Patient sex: M
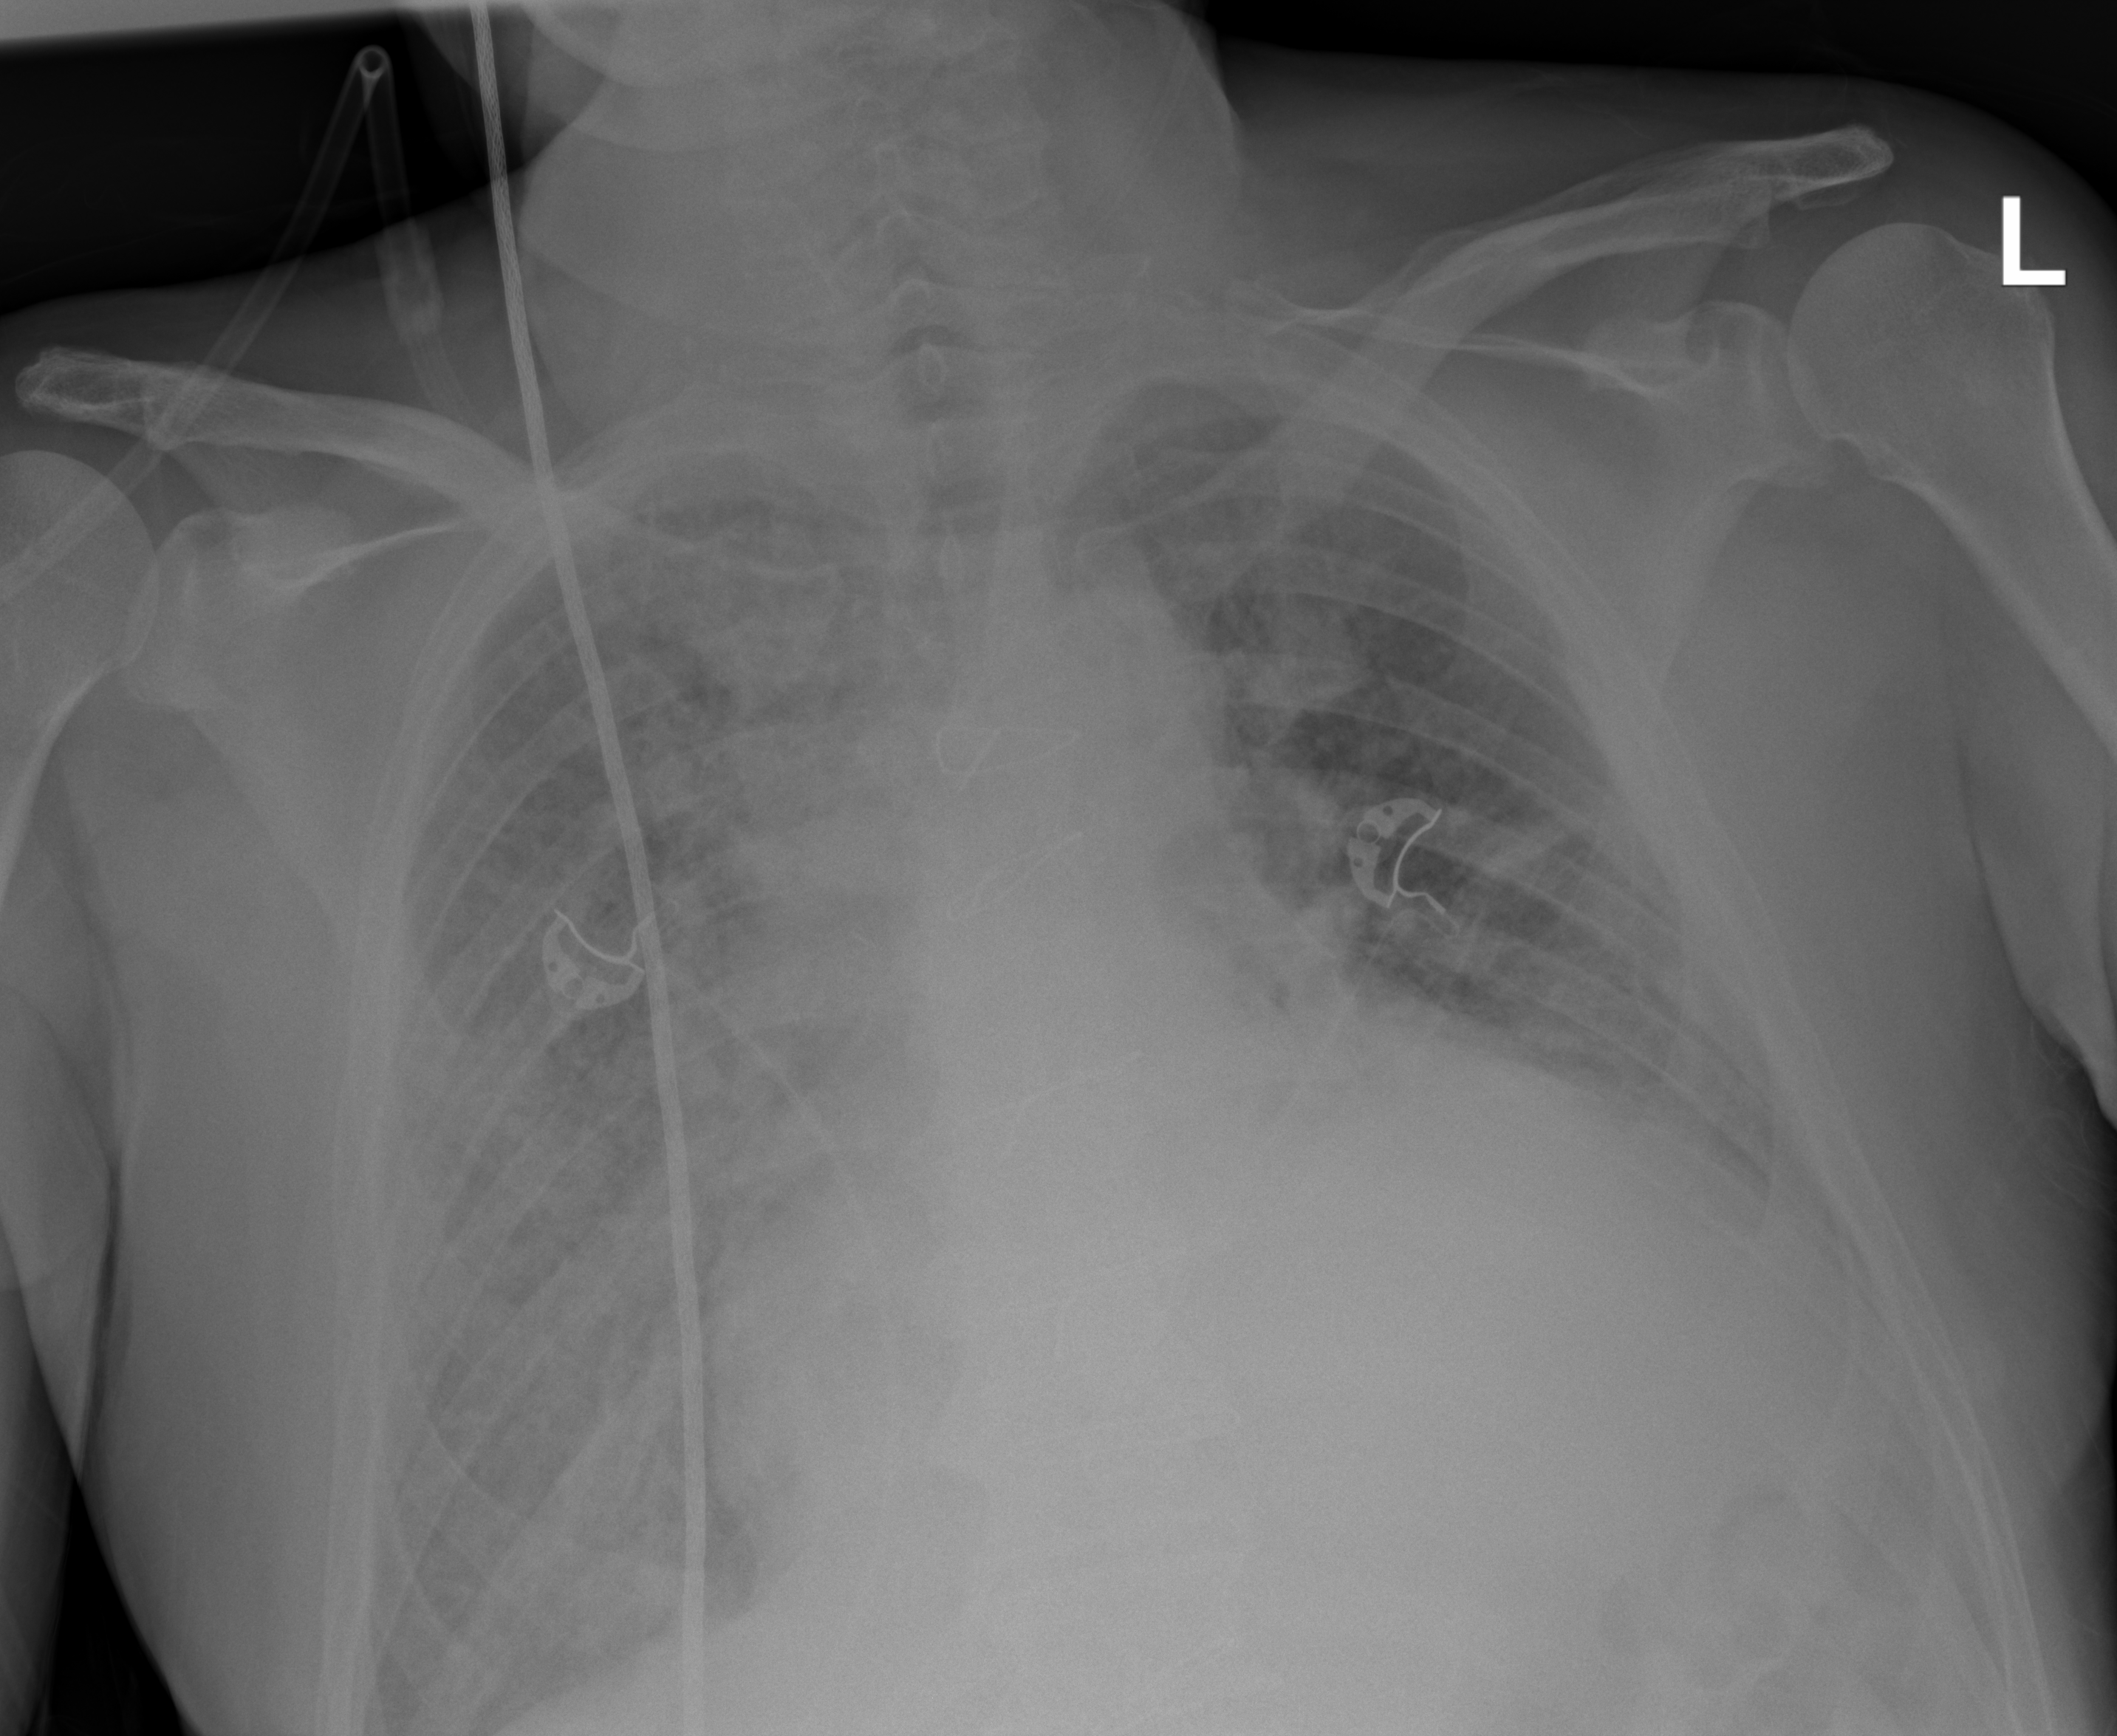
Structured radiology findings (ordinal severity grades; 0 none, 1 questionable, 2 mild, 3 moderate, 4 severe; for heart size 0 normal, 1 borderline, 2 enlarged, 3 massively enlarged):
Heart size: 3
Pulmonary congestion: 4
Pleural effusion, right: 0
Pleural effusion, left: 0
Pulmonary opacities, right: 0
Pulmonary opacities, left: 0
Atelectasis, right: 2
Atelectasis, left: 0